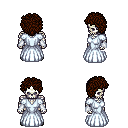
a pixel art fantasy rpg character, male body template, skeleton, underdress, gold greaves, brown curly afro hairstyle, white cloth bracers, black shoes, four views (front, back, left, right), 2x2 character sprite sheet, small pixel art, hard edges, no anti-aliasing